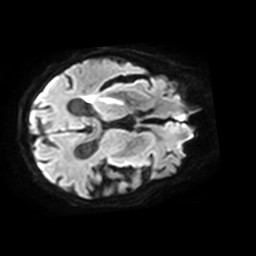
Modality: TRACE
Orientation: axial
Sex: female
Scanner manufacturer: philips
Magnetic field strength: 3 T
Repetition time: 4.483 s
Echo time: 0.06119 s